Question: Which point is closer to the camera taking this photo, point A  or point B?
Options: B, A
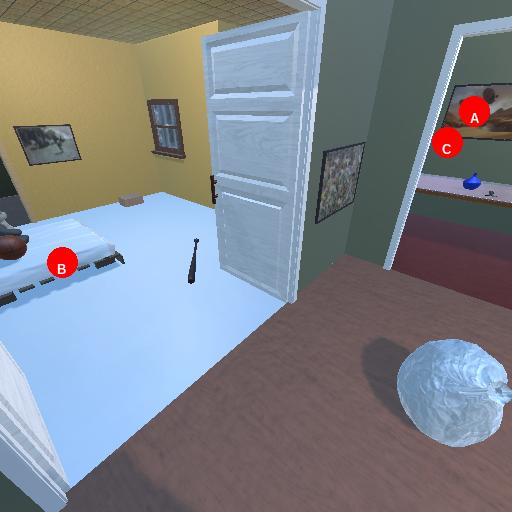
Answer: B